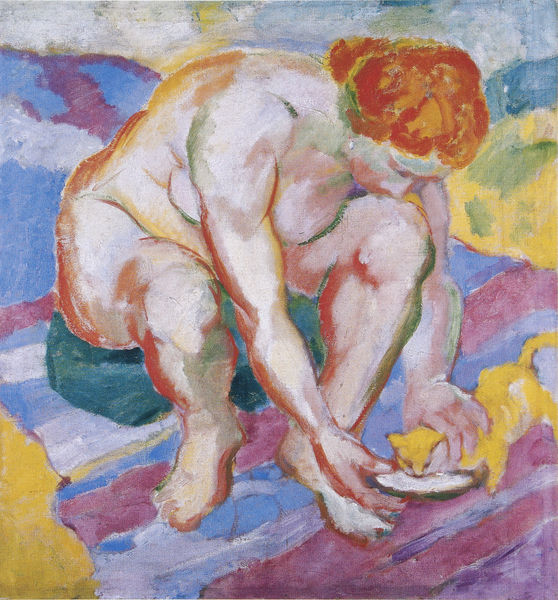
Titel: Akt mit Katze
Künstler: Franz Marc
Standort: München
Institution: Städtische Galerie im Lenbachhaus
Schlagwörter: akt, blau, gemälde, himmel, meer, nackt, weiß, baden, badende, gelb, grün, impressionismus, sand, sitzen, brust, bunt, busen, frau, haar, orange, türkis, rot, expressionismus, malerei, teppich, alt, trinken, augen, schale, schüssel, teller, bild, hände, portrait, öl, brücke, boden, futter, haare, sitzend, decke, innen, rosa, brüste, farbig, strand, abstrakt, farbe, lila, violett, füsse, hocker, treppe, kissen, duktus, polster, weiblich, handtuch, streifen, stufe, stufen, schenkel, rothaarig, katze, füttern, hocken, milch, milchschale, schälchen, untertasse, kathe, rote haare, tränken, sitzkissen, hockend, fußbad, katzengelb, nckt, schraffut, teppichläufer, frsu, frau mit, nefrau, frau fütteet katze